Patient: sex M, age 61
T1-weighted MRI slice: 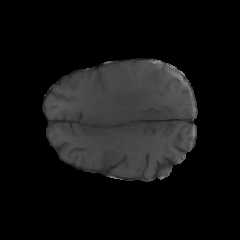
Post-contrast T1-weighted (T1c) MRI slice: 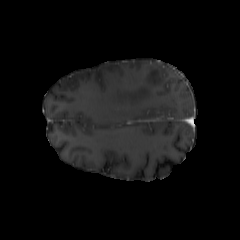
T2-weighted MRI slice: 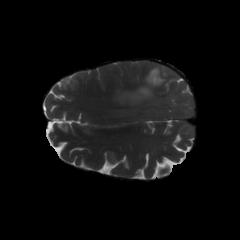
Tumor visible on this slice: yes
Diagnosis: Glioblastoma, IDH-wildtype
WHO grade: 4